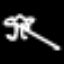
Label: palm tree